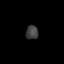
Tissue: lung
Cell type: Endothelial cells
Senescence score: 0.6658
Nuclear area (px): 170
Mean DAPI intensity: 63.535